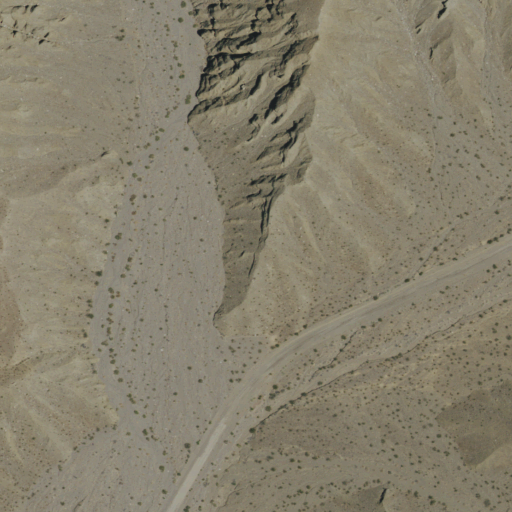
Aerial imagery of valley in California named Nemo Canyon containing shrub and barren land